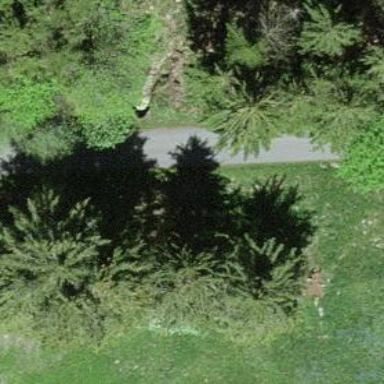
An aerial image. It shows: Culvert tunnel.